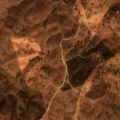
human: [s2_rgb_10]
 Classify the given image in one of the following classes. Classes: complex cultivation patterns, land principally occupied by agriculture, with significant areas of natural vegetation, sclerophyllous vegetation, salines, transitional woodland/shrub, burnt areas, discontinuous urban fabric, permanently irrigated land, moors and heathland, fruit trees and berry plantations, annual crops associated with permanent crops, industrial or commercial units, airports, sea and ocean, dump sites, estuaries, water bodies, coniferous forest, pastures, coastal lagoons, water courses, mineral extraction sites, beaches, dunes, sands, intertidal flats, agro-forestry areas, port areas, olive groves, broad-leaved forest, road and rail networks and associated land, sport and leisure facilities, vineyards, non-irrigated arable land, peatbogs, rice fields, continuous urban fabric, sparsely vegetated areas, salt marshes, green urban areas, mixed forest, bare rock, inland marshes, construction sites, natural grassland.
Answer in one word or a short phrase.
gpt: pastures, agro-forestry areas, broad-leaved forest, transitional woodland/shrub